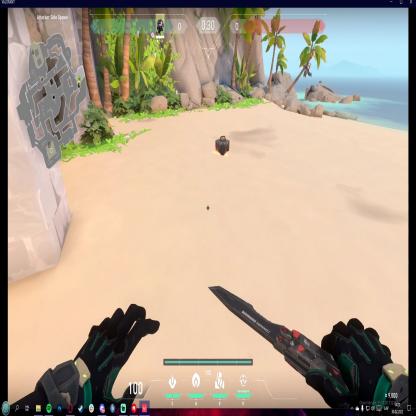
Label: dropped spike